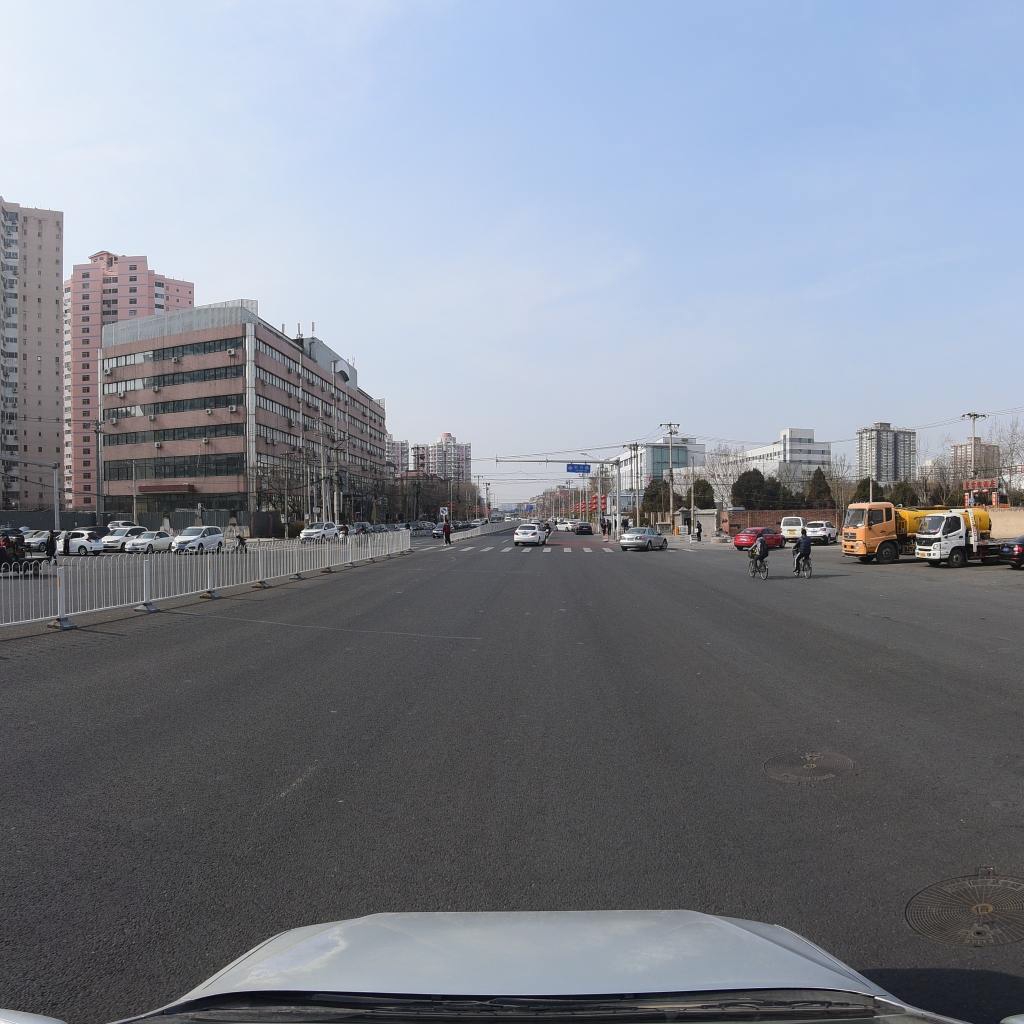
Region: Fengtai
Road damage annotations: transverse patch, manhole cover, manhole cover